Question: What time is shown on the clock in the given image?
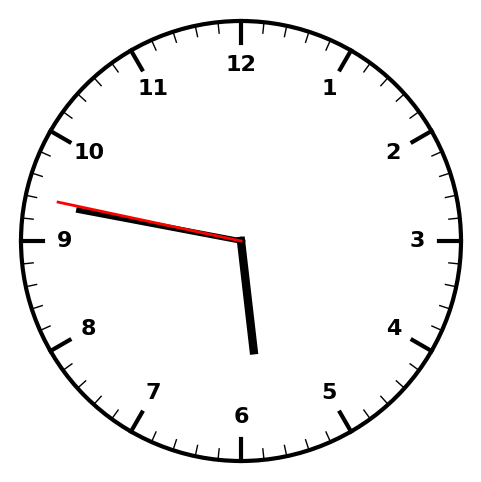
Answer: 05:46:47